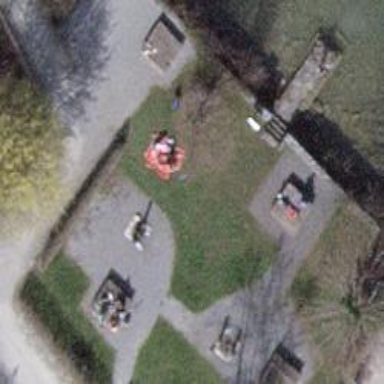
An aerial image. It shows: Barbecue facility.